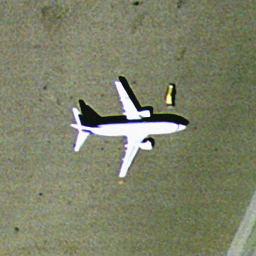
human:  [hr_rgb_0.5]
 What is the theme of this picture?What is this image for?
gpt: airplane